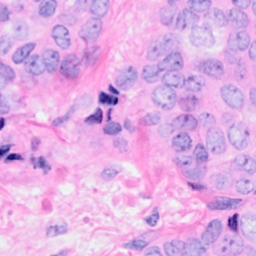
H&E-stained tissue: Breast